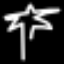
Label: palm tree